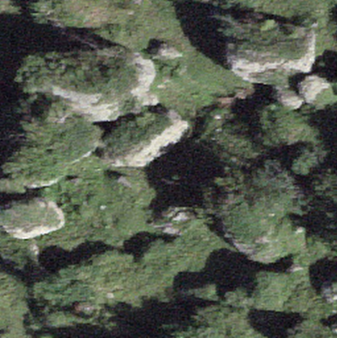
Label: bouldering_area